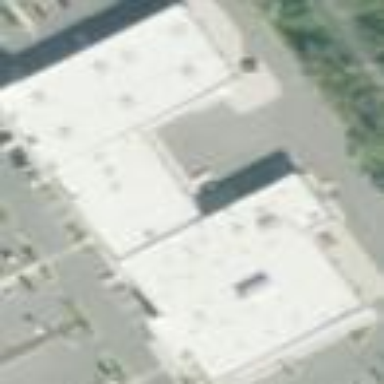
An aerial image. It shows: Commercial building.